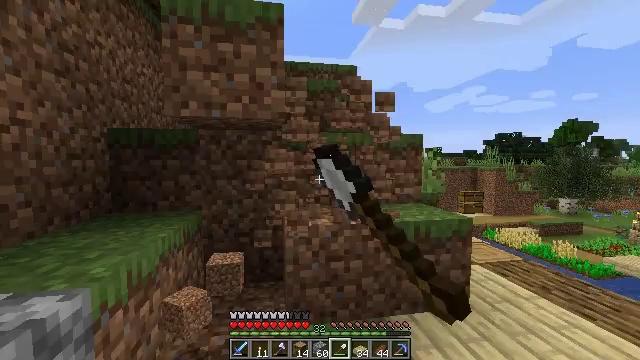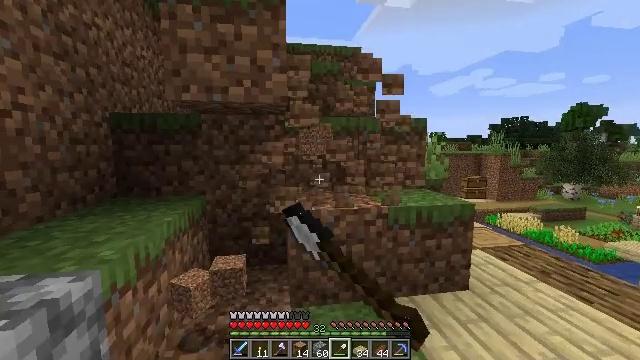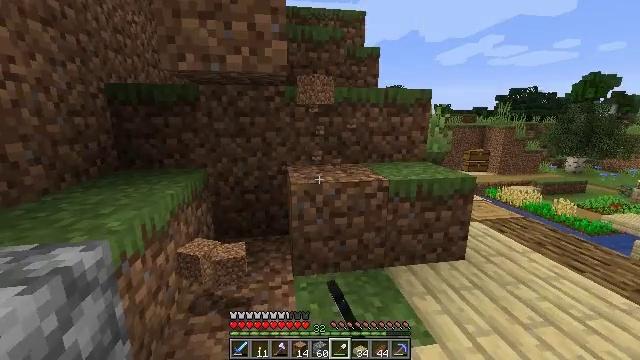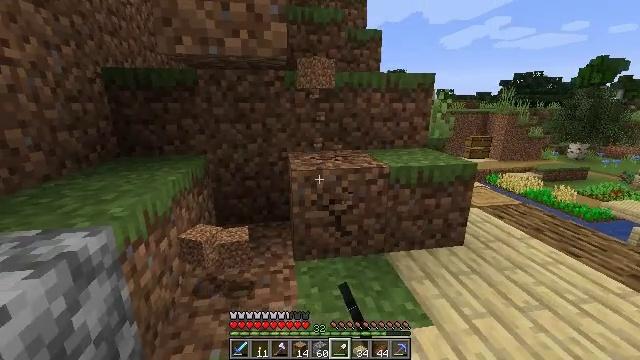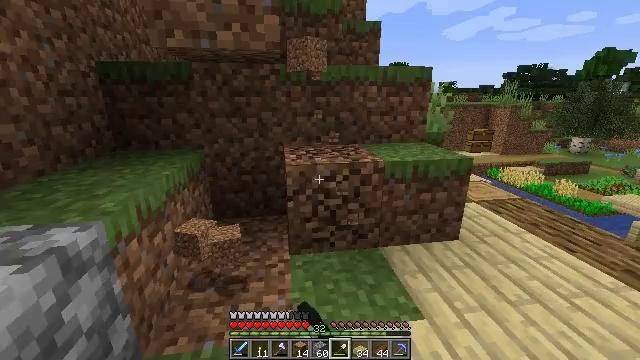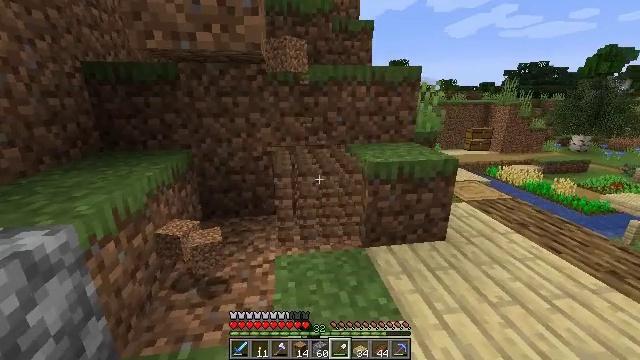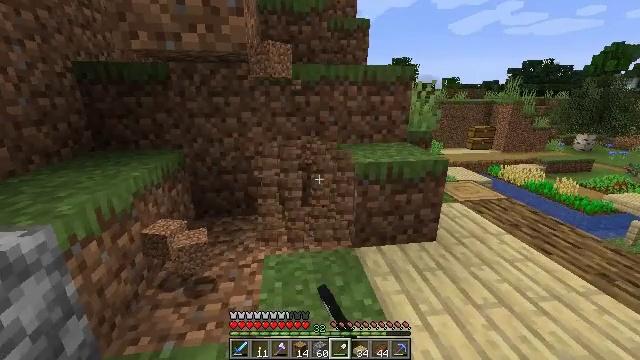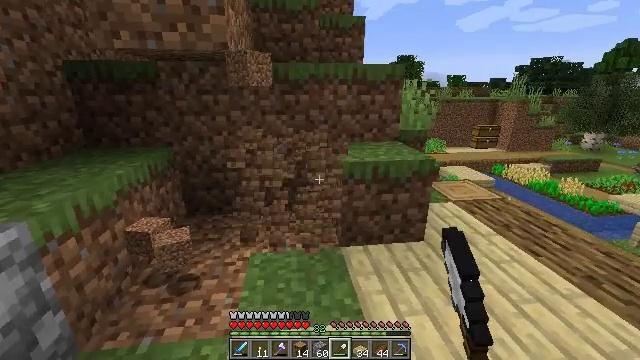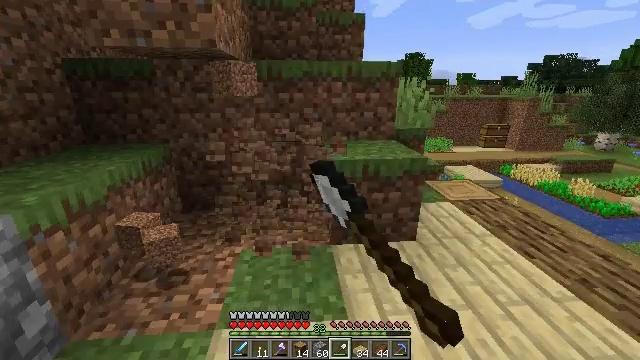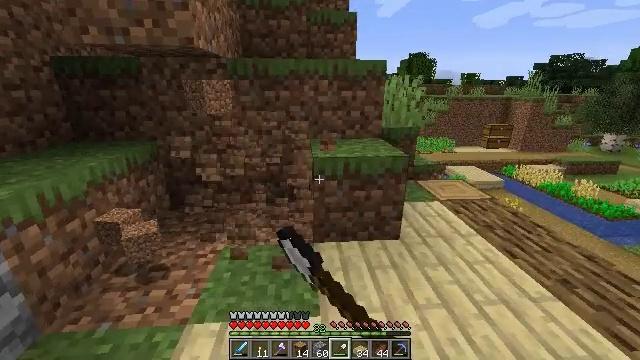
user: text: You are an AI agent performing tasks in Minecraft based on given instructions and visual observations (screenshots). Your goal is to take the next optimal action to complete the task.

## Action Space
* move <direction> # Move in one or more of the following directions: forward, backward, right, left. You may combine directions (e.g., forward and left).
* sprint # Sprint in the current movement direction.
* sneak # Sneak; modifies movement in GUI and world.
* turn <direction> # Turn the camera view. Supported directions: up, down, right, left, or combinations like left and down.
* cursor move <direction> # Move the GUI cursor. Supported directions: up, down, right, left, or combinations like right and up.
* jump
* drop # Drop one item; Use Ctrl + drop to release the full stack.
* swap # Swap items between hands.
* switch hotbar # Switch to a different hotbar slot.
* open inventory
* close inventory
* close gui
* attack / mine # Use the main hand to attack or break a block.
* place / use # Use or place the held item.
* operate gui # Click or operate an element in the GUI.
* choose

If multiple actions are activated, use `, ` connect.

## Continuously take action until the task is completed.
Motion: motion action
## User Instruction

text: Get dirt block.
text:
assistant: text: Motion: turn down, attack / mine
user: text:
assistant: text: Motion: turn down, attack / mine
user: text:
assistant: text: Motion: turn down, attack / mine
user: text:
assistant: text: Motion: move right, turn down, attack / mine
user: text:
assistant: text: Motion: move right, attack / mine
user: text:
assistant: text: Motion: move right, attack / mine
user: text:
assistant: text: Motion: move right, turn left, attack / mine
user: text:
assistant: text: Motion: move right, turn left, attack / mine
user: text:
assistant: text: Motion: move right, attack / mine
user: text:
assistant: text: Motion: attack / mine